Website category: auto
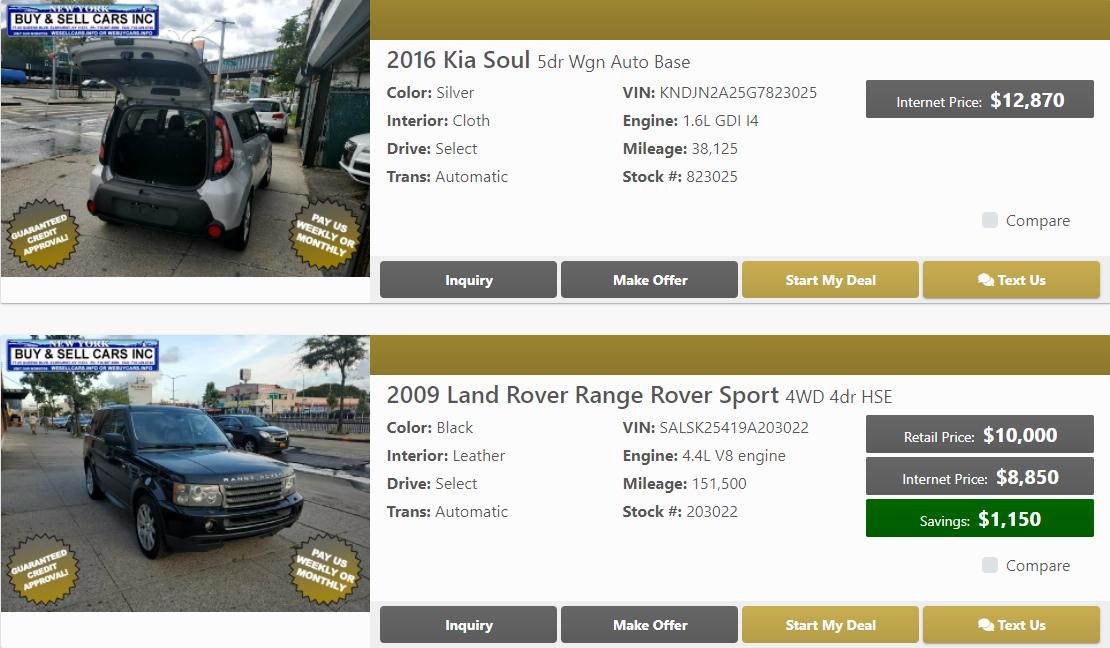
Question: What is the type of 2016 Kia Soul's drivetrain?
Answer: Select

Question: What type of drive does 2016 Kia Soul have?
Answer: Select

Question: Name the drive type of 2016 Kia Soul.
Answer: Select

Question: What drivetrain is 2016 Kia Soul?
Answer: Select

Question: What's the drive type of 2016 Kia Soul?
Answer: Select

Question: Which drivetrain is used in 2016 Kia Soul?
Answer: Select

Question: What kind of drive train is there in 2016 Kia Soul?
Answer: Select

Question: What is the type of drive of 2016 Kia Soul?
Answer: Select

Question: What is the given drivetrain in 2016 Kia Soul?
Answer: Select

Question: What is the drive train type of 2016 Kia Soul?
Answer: Select

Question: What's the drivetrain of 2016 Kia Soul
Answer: Select

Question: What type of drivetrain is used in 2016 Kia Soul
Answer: Select

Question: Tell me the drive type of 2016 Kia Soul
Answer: Select

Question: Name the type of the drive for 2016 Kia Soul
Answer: Select

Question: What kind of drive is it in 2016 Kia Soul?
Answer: Select

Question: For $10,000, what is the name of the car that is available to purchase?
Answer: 2009 Land Rover Range Rover Sport

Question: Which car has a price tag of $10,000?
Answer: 2009 Land Rover Range Rover Sport

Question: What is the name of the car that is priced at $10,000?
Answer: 2009 Land Rover Range Rover Sport

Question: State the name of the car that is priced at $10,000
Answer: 2009 Land Rover Range Rover Sport

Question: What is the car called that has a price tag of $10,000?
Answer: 2009 Land Rover Range Rover Sport

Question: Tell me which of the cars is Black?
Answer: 2009 Land Rover Range Rover Sport

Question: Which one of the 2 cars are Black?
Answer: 2009 Land Rover Range Rover Sport

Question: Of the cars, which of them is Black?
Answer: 2009 Land Rover Range Rover Sport

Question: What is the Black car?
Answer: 2009 Land Rover Range Rover Sport

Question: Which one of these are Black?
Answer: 2009 Land Rover Range Rover Sport

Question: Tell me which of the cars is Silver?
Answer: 2016 Kia Soul

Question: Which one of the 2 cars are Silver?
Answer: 2016 Kia Soul

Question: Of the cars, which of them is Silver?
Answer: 2016 Kia Soul

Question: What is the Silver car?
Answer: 2016 Kia Soul

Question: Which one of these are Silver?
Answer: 2016 Kia Soul

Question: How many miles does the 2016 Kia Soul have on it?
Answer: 38,125

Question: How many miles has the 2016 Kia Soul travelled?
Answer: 38,125

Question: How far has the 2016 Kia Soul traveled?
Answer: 38,125

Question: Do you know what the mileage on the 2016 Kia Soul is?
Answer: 38,125

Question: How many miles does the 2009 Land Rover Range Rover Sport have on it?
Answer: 151,500

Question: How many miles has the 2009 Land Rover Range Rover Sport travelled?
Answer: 151,500

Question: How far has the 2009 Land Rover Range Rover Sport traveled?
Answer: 151,500

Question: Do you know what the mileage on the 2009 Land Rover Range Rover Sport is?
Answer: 151,500